Question: I have many single frame movieclips on stage.
some of them are drawn using vector shapes in flash.
some of them are bitmaps loaded from an external .png file. note that in this case the display objects are of type shape, not of type bitmap.

I would like to export the movieclips containing vector shapes to svg documents. and the movieclips with bitmaps to bitmapData.
the problem is I am unable to differentiate between the 2 in actionscript.
I have only had success when converting the shape into Bitmap type with AS Linkage. however, this is not ideal as we would have to inspect all movieclips manually. Is there a way to differentiate between a shape that is vector and a shape that is bitmap?
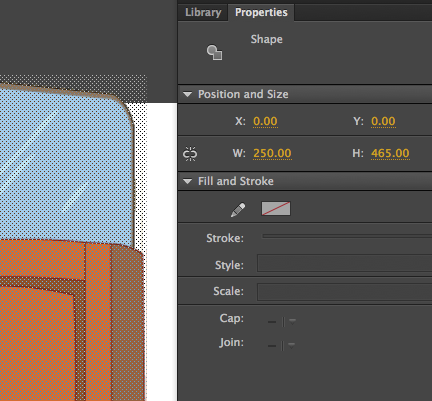
Answer: I found a solution.
ensuring that there is not GraphicsBitmapFill in it was enough for my use case
'''
for(var i :int = 0; i < target.numChildren; i++) {
var s:Shape = target.getChildAt(i) as Shape;
if (s) {
var g:Vector.<IGraphicsData> = s.graphics.readGraphicsData();
for(var j:int = 0; j < g.length;j++) {
var bitmap:GraphicsBitmapFill = g[i] as GraphicsBitmapFill;
if (bitmap) {
hasBitMapChildren = true
}
}
}
}
'''